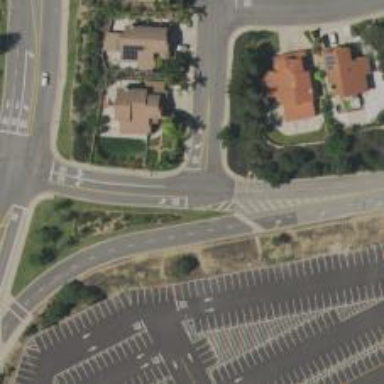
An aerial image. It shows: Road with stop sign.